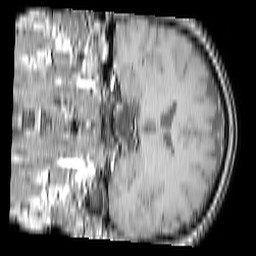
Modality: T1w
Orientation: coronal
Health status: ill
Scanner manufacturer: philips
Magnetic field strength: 3 T
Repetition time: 0.3787 s
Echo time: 0.002908 s